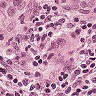
Metastatic tissue present: yes